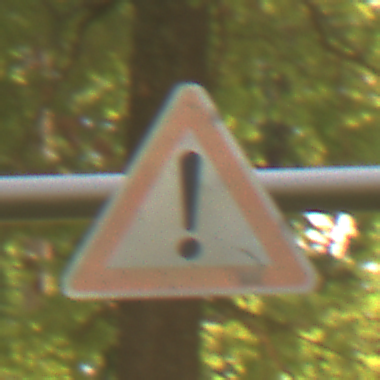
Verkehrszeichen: Gefahrenstelle
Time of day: Midday
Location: Outdoor (Nature)
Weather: PartlyCloudy
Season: NotSpecified
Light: Natural